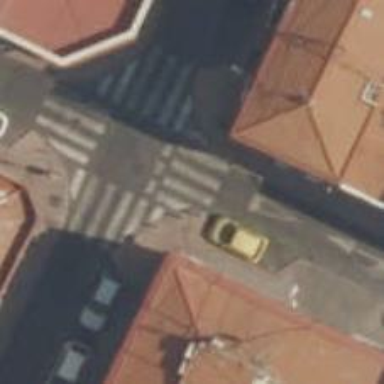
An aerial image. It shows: Uncontrolled zebra crossing on the road.